Fundus camera: zeiss
Shooting center: fovea
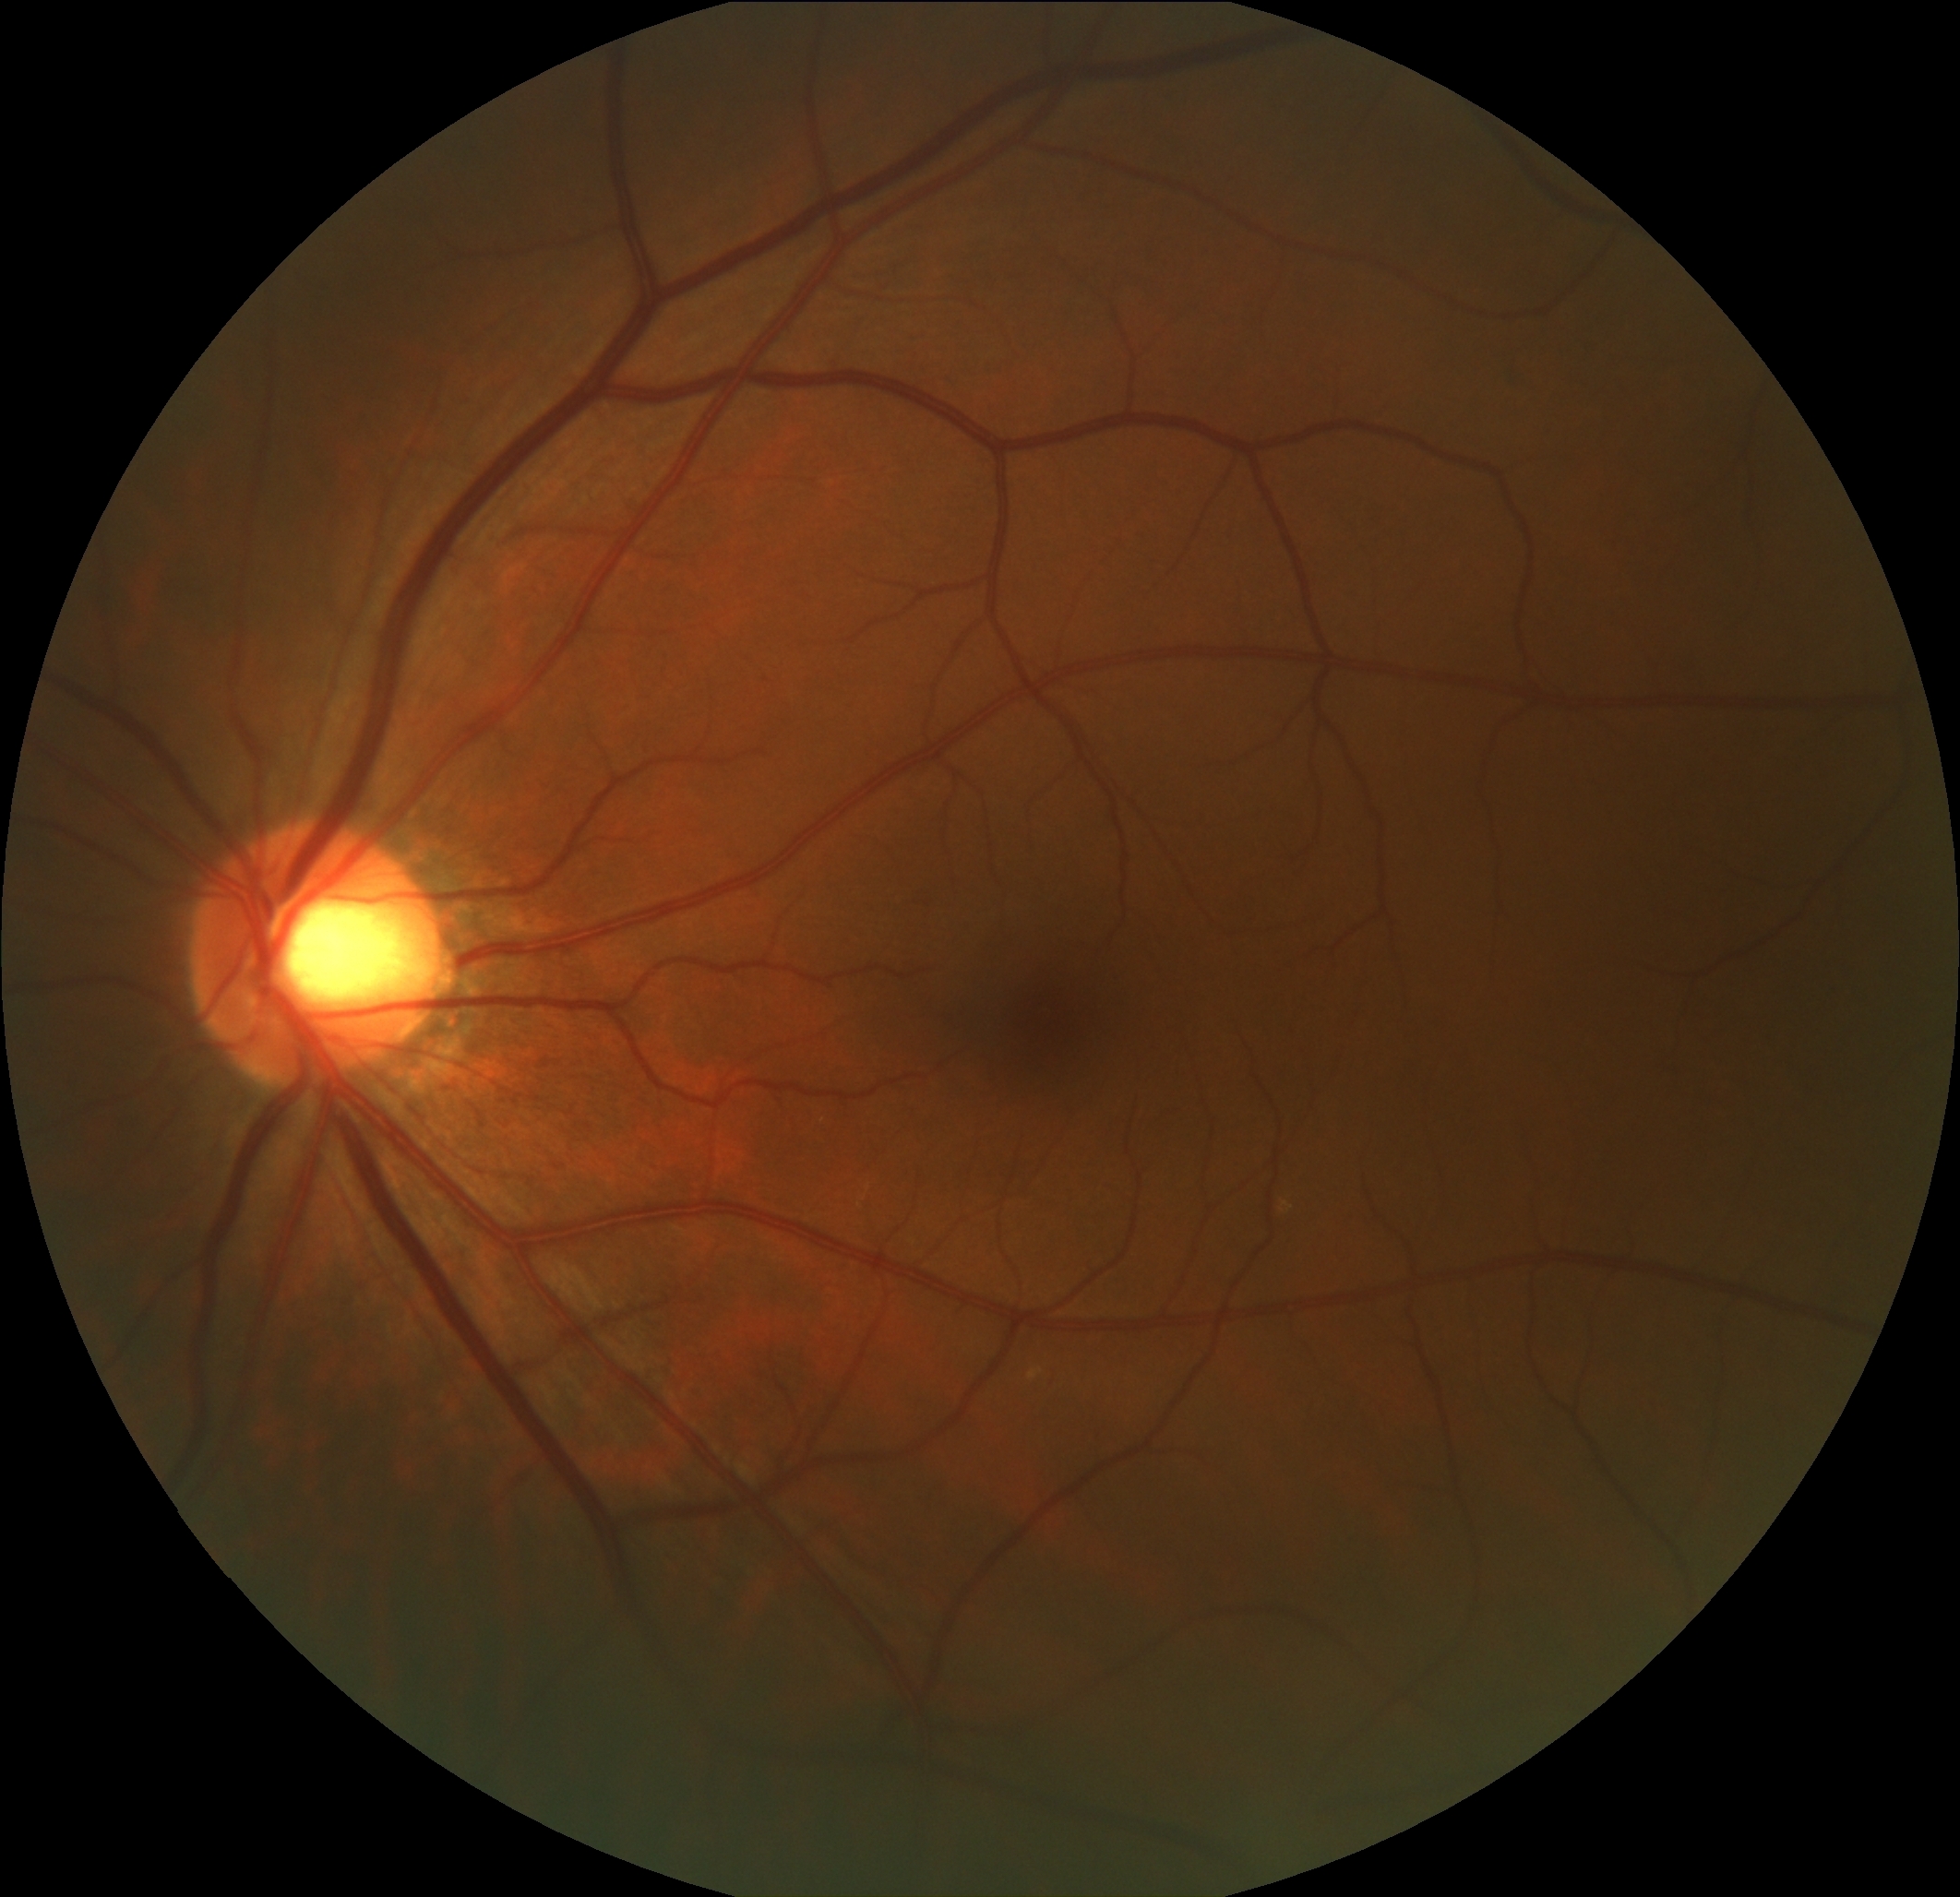
Pathologic myopia: no
Patchy retinal atrophy: present
Retinal detachment: absent